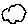
Label: cloud